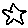
Label: star